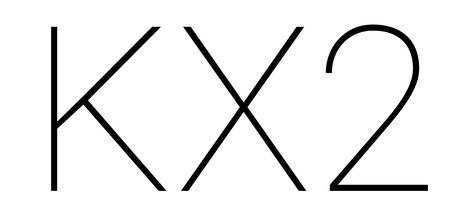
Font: Roboto_Thin